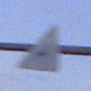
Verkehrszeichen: WildwechselLinks
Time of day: SunriseSunset
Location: Outdoor (Suburban)
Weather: PartlyCloudy
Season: NotSpecified
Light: Natural